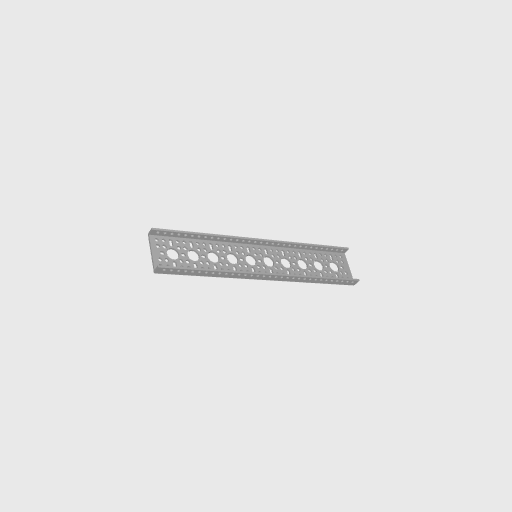
Part: LowSideUChannel10H